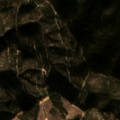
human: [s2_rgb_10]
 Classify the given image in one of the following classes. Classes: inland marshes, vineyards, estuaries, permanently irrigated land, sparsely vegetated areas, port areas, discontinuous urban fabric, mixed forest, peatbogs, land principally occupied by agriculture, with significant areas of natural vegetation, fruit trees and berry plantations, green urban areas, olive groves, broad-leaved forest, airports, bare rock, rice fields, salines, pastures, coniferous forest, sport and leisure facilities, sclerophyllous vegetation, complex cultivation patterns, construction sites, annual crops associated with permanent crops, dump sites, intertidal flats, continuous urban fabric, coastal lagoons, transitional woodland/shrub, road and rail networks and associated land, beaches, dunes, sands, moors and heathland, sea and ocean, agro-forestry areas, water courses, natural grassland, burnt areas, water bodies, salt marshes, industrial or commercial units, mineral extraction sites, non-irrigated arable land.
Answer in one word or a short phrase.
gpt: broad-leaved forest, transitional woodland/shrub